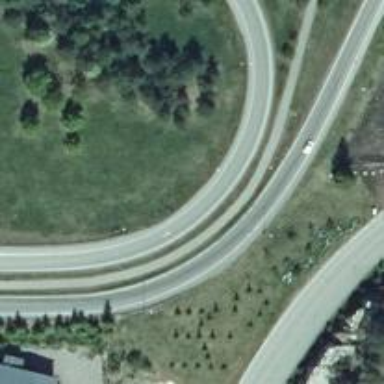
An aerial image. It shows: Trunk link highway with asphalt surface.